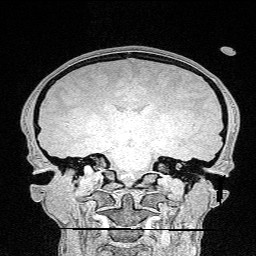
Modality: FLASH
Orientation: sagittal
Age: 23
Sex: female